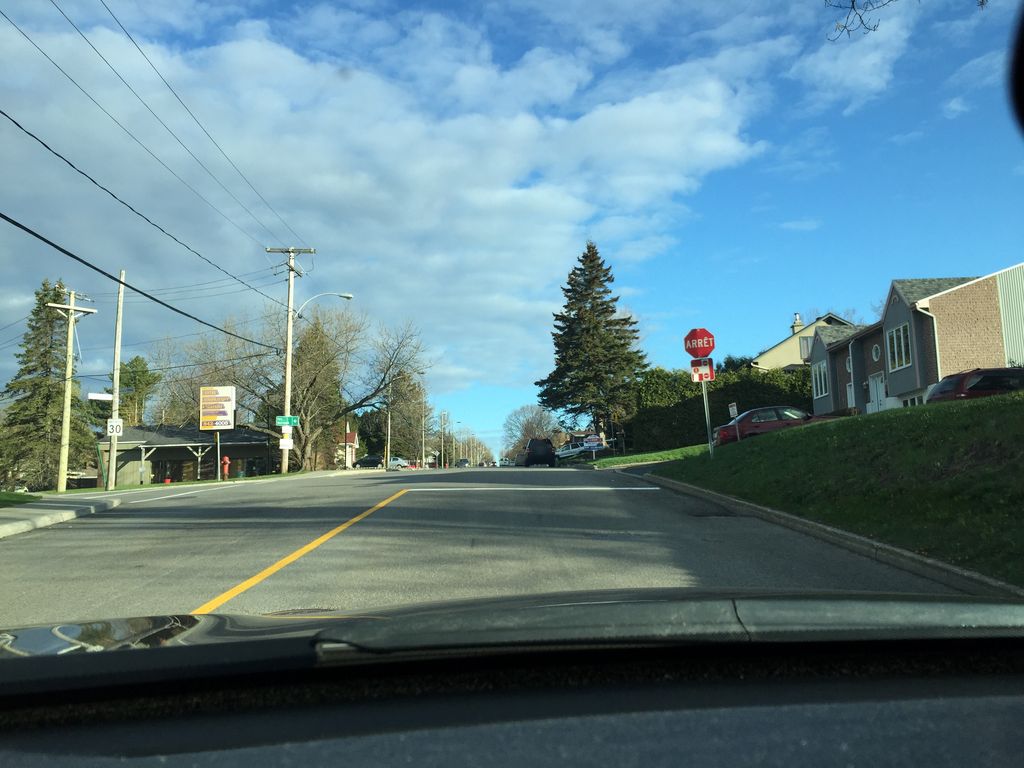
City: quebec_city